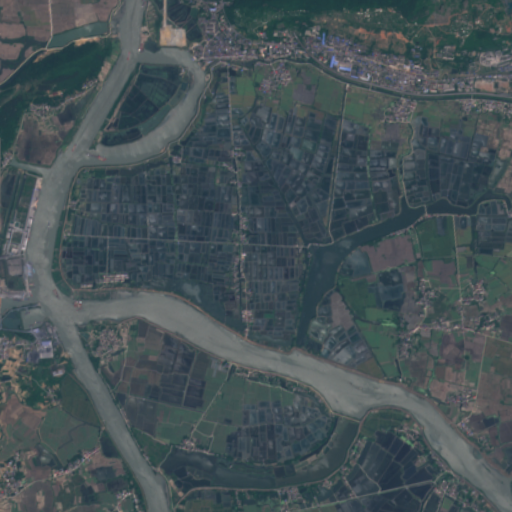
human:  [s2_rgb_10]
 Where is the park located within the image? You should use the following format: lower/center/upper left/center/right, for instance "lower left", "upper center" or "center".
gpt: The park is located in the upper center of the image.
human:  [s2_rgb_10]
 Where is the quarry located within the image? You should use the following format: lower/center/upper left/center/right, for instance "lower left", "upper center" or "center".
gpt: The quarry is located in the upper right of the image.
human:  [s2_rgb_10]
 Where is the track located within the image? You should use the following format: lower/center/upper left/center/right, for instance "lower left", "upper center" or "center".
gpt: The track is located in the upper center of the image.
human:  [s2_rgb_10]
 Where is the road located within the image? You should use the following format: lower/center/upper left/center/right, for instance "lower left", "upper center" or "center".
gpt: There is no road in the image.